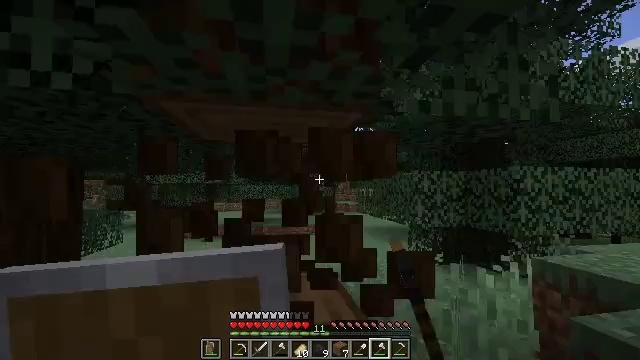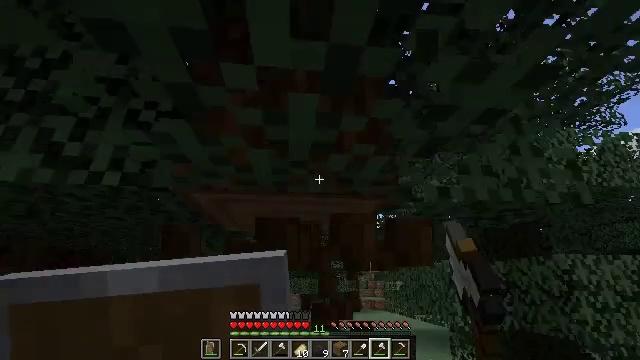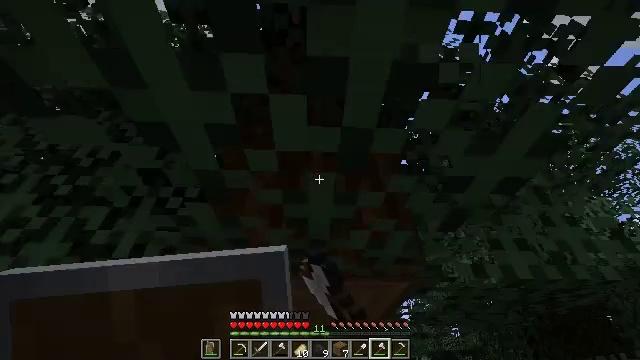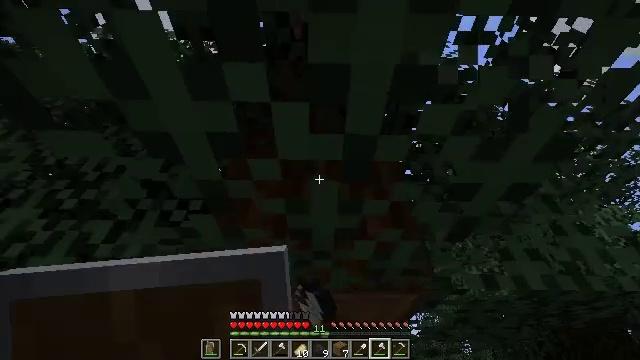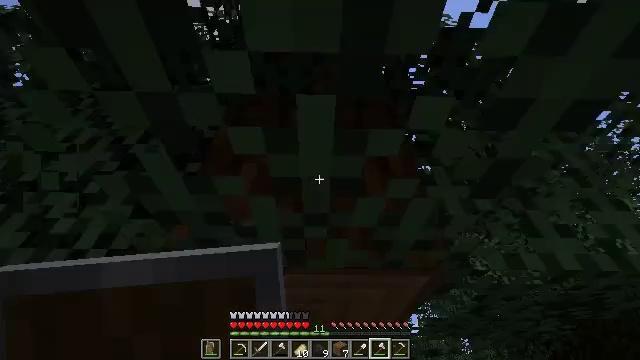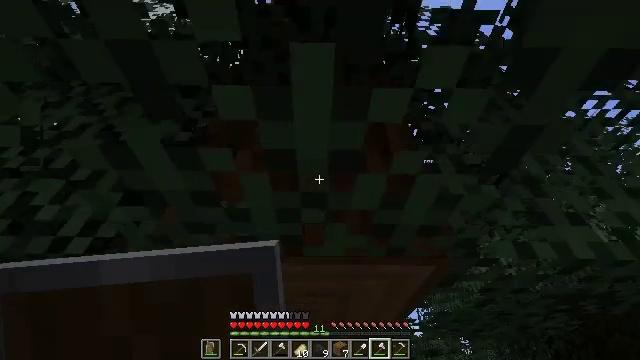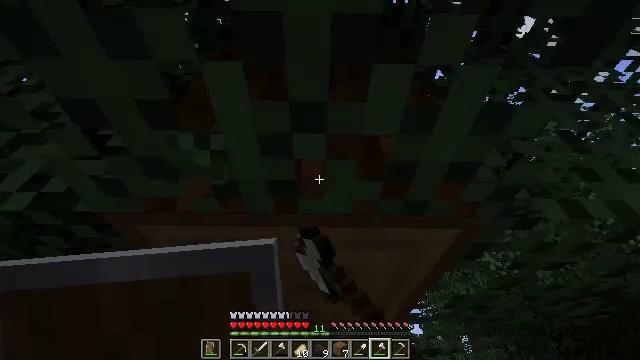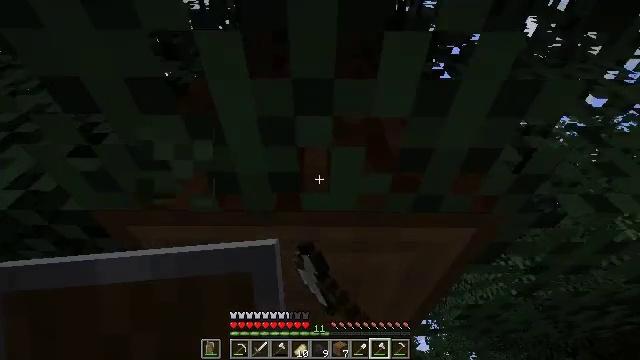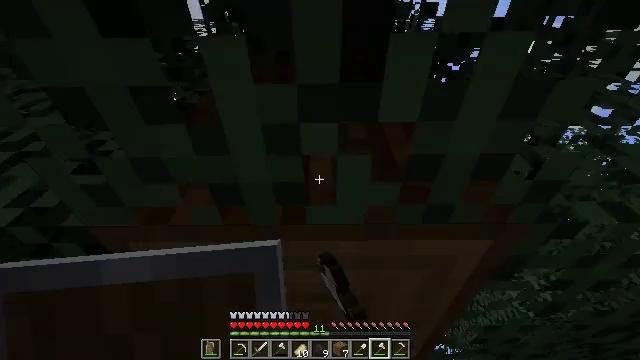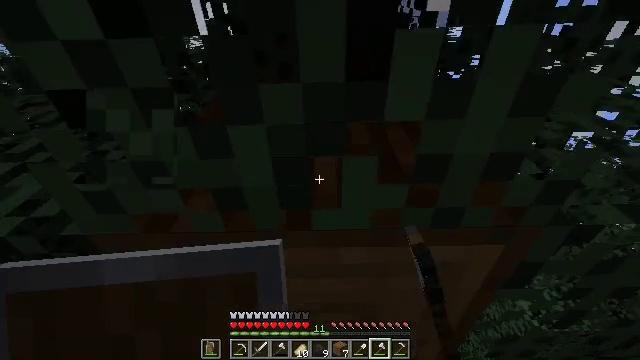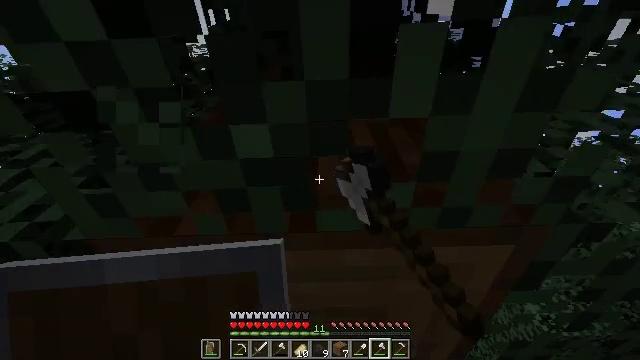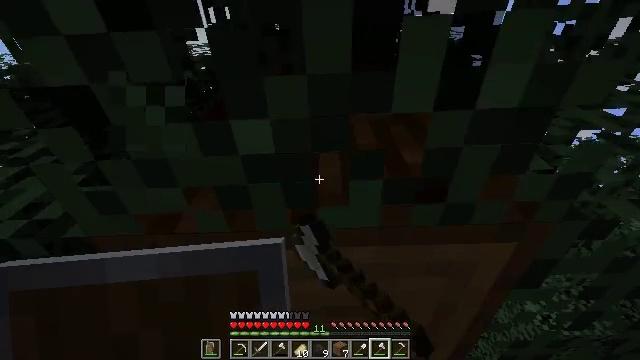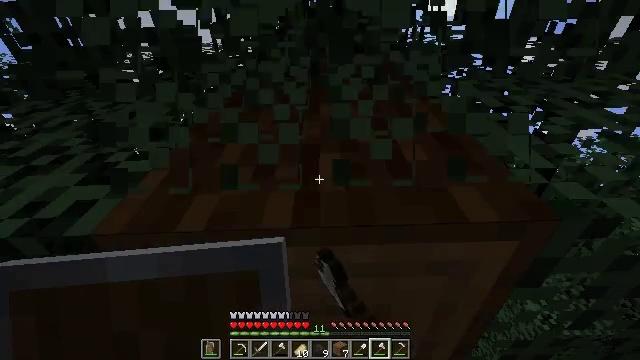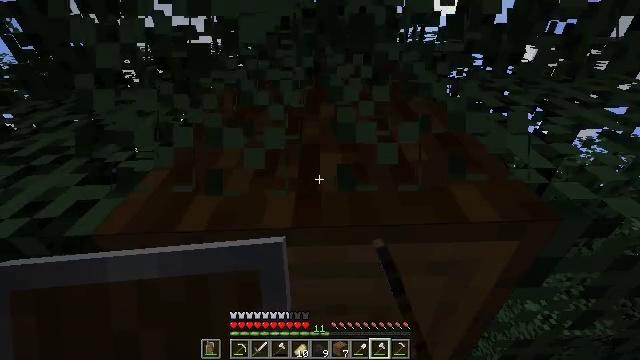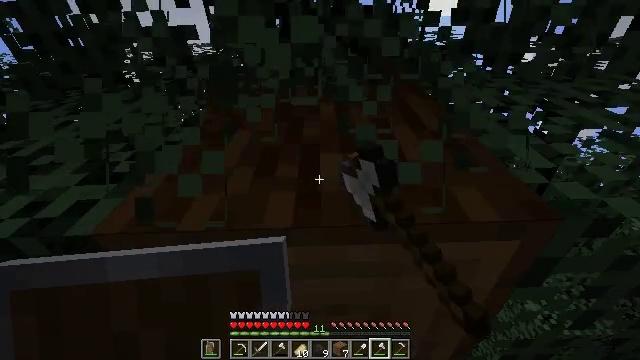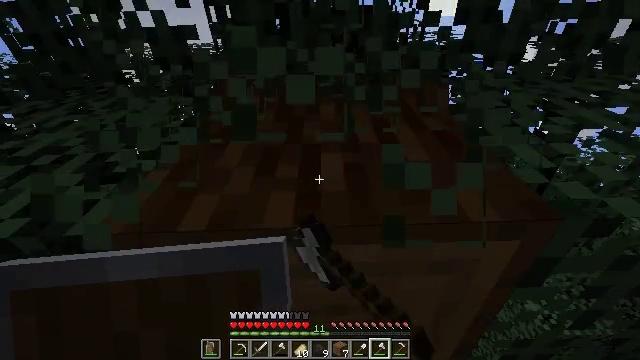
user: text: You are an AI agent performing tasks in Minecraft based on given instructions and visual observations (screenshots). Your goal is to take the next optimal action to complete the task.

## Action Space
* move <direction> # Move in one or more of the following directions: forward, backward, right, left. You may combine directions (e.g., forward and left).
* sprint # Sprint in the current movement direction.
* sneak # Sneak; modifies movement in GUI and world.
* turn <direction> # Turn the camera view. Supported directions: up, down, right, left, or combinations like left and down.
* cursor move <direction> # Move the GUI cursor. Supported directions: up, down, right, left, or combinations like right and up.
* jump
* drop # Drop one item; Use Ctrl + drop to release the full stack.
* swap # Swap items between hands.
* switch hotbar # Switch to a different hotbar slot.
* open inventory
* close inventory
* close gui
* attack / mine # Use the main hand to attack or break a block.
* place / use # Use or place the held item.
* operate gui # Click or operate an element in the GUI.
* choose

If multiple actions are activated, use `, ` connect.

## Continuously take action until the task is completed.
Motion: motion action
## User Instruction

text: Punch the spruce leaves to get saplings.
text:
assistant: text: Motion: turn left and up, attack / mine
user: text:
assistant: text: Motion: turn left and up, attack / mine
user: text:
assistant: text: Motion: move forward, turn left and up, attack / mine
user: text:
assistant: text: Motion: move forward, attack / mine
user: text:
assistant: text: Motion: move forward, attack / mine
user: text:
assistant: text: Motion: attack / mine
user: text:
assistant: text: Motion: turn up, attack / mine
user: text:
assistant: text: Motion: turn left and up, attack / mine
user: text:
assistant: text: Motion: turn up, attack / mine
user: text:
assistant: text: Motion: turn up, attack / mine
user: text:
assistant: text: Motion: attack / mine
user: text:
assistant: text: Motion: attack / mine
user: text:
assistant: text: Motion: attack / mine
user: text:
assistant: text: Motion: attack / mine
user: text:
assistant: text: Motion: attack / mine
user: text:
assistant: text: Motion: attack / mine
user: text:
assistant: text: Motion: attack / mine